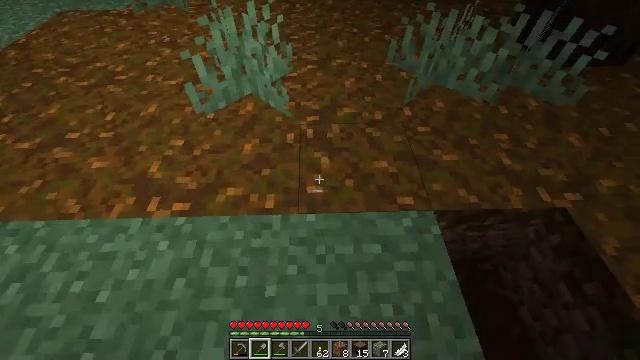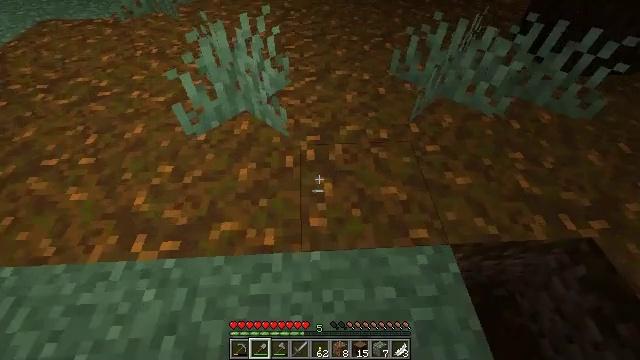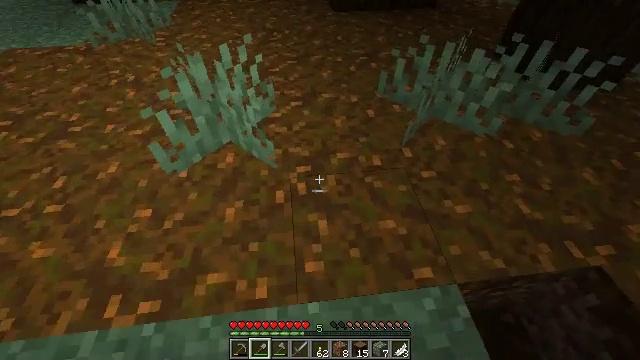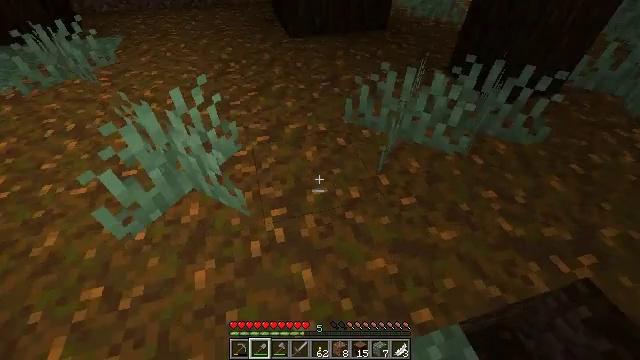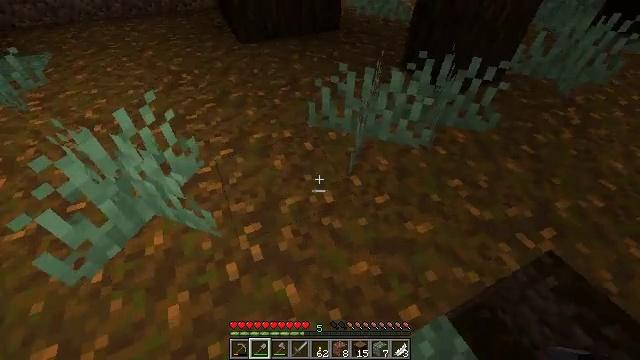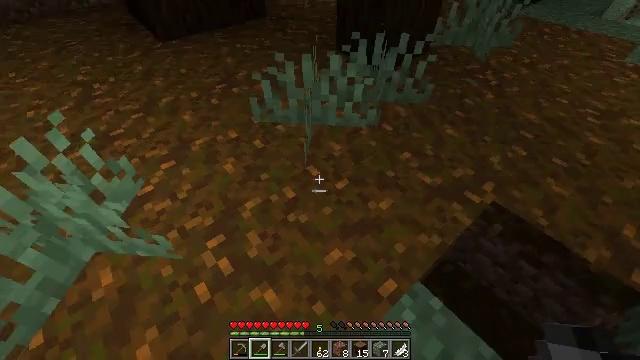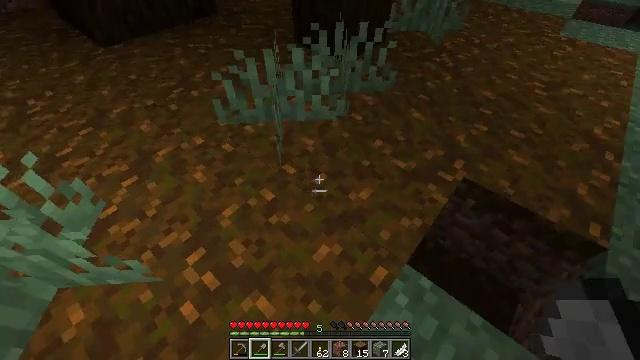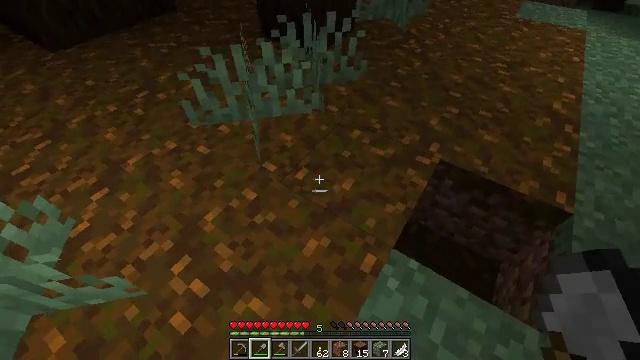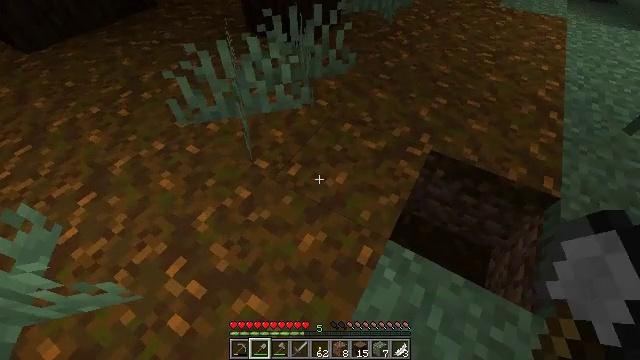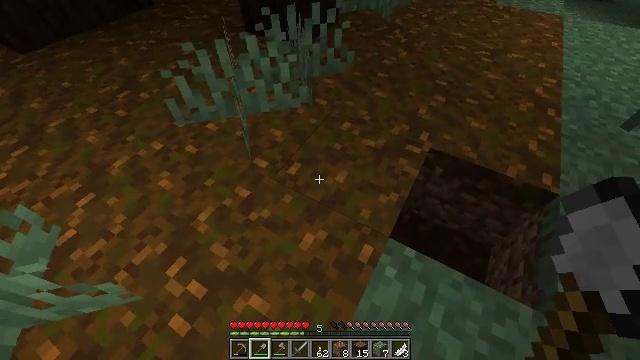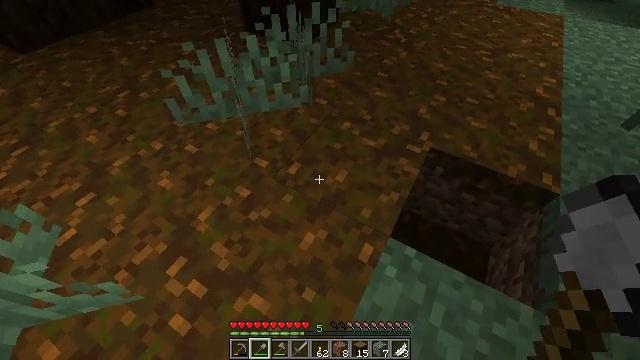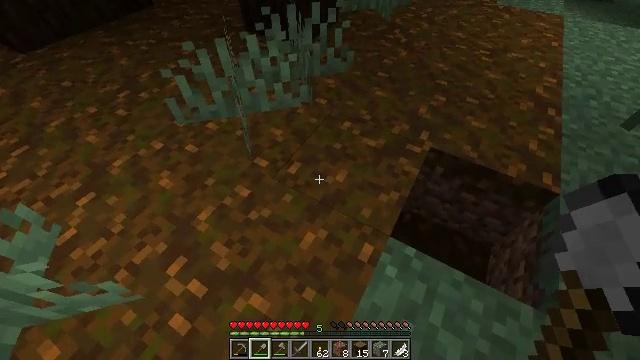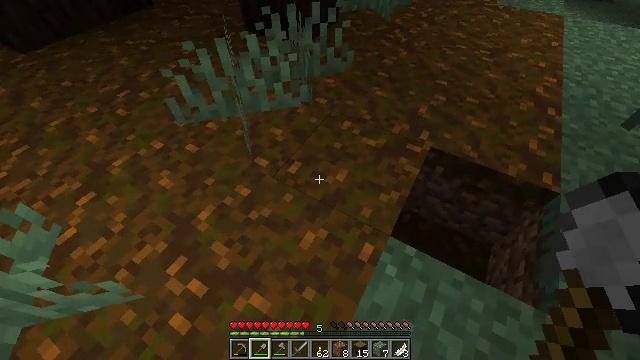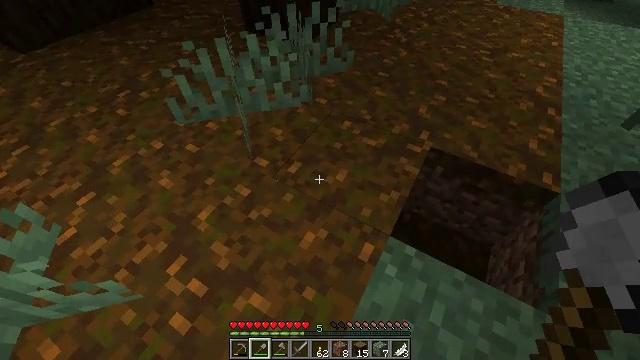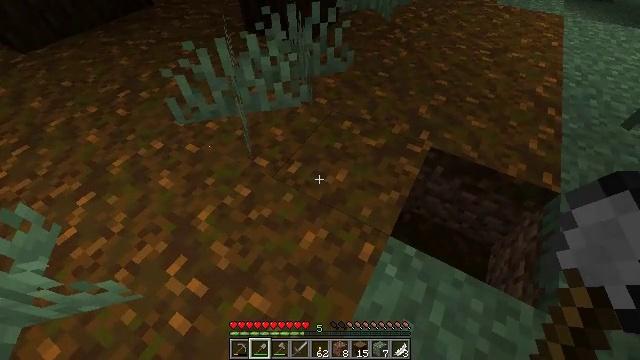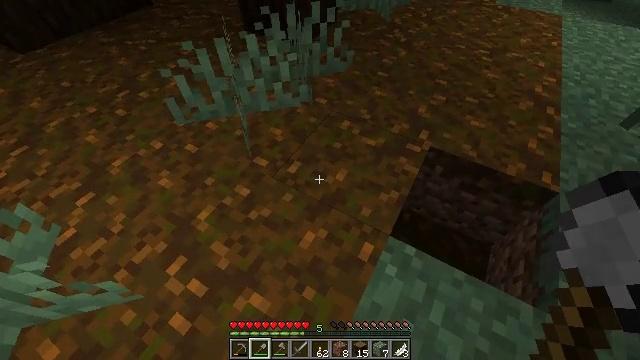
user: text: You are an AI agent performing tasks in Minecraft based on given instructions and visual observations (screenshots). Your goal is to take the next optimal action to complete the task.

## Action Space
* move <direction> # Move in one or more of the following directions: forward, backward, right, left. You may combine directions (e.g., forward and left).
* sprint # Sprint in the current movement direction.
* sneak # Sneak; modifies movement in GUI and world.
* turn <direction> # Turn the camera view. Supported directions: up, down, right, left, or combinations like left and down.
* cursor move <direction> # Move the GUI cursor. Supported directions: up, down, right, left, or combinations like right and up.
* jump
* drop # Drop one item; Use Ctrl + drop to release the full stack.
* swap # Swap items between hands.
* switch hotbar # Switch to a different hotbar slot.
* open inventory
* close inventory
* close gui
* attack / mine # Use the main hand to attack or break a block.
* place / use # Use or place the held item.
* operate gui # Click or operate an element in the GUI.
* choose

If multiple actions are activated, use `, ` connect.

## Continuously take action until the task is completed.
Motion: motion action
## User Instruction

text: Harvest sweet berries by mining the bush.
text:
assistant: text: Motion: move forward, turn right
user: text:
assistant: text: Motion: move forward, turn right and up
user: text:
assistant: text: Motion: move forward, turn right and up
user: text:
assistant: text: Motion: turn right
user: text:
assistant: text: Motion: turn right and down
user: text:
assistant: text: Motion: turn right and down
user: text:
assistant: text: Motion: turn right and down
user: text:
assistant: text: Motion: turn right and down
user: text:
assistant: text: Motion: no_op
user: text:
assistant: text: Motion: no_op
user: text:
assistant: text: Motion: no_op
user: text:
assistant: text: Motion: no_op
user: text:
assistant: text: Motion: no_op
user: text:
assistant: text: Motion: no_op
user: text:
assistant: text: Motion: no_op
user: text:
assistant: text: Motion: no_op
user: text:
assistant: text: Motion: no_op
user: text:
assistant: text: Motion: move right
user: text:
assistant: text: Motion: move right
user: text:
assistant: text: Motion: move right, turn down
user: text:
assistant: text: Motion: move right, turn down
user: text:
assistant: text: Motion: move right, turn left and down
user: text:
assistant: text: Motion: move right, turn left and down
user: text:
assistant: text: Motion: move right
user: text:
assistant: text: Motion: no_op
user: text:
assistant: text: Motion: no_op
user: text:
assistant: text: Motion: no_op
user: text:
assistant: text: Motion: turn left and up
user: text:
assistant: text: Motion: turn left and up
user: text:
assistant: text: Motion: turn left and up